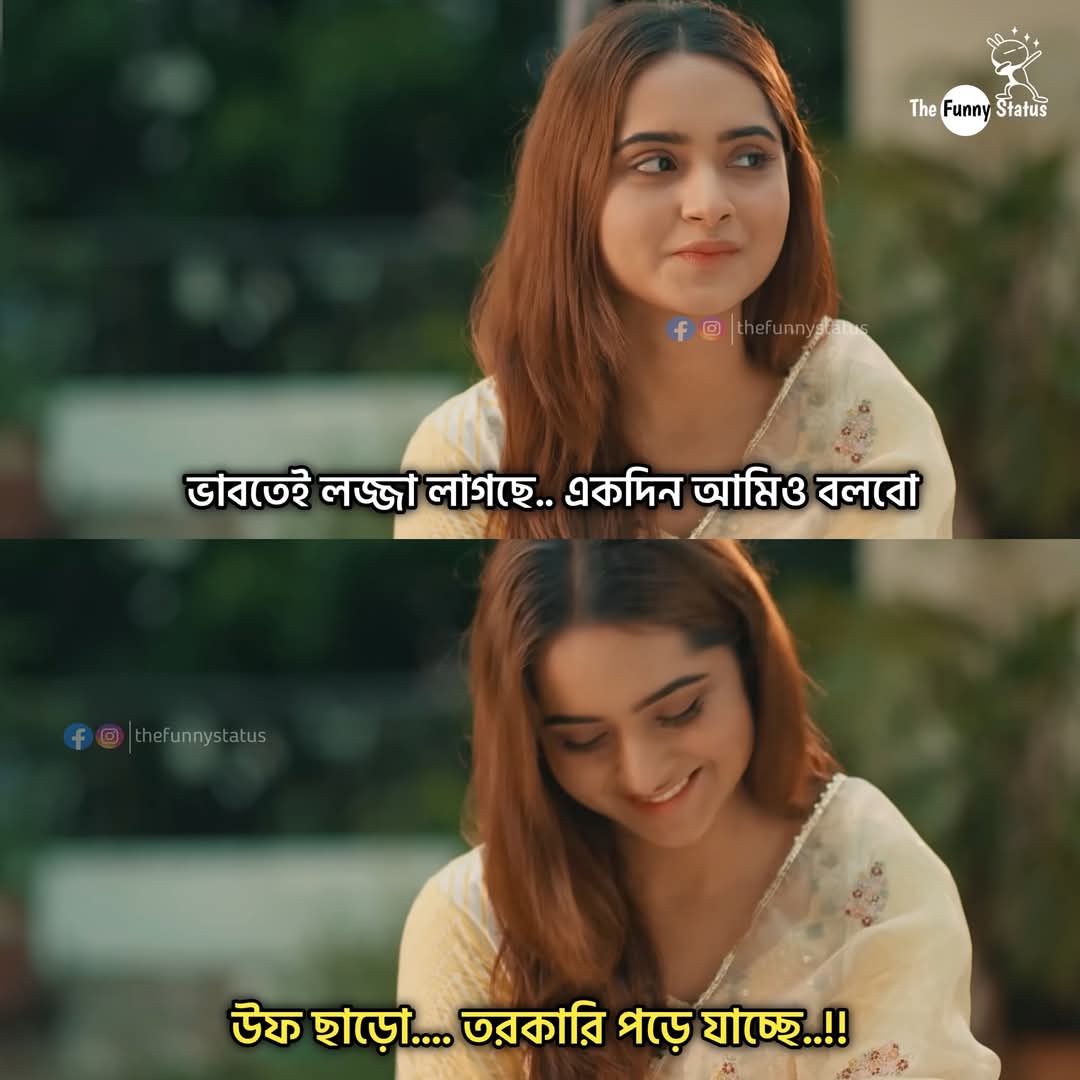
Text: ভাবতেই লজ্জা লাগছে.. একদিন আমিও বলবো
উফ ছাড়ো.... তরকারি পড়ে যাচ্ছে..!!
Label: Non Hate